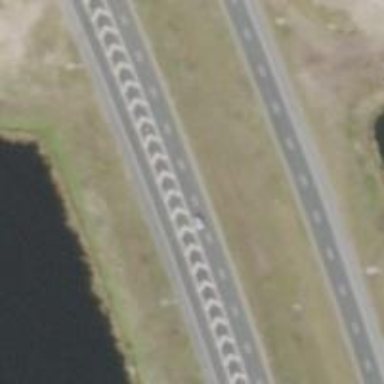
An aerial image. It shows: Asphalt motorway.